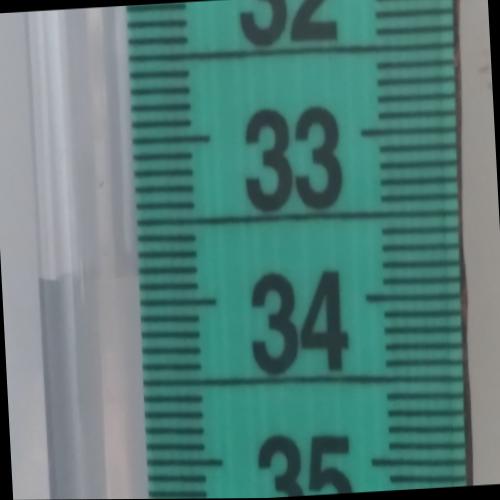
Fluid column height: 33.9 cm